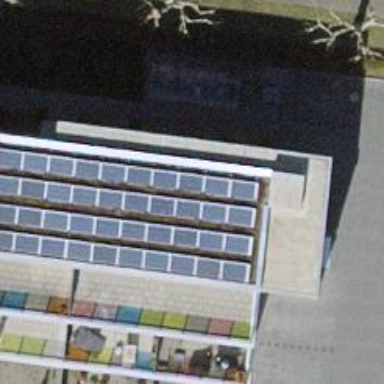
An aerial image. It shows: Solar power generator using photovoltaic method with solar photovoltaic panel types.